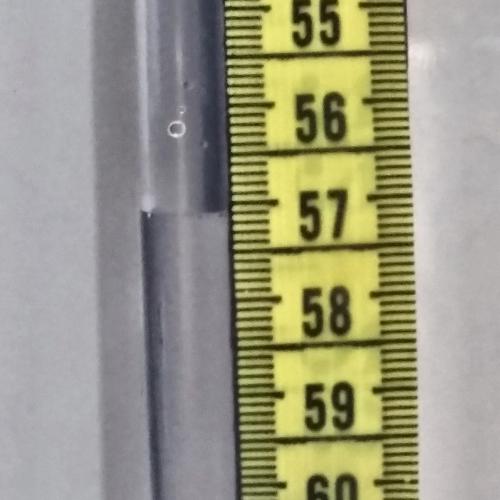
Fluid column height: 57.1 cm